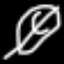
Label: leaf